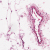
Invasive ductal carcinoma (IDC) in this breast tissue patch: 0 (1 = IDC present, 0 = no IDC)